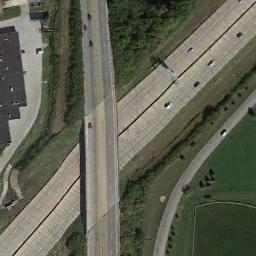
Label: overpass